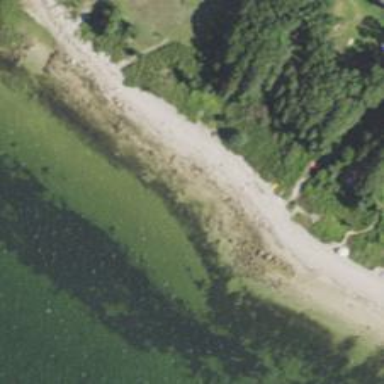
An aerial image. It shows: Rocky area with tidal influences.